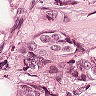
Metastatic tissue present: yes